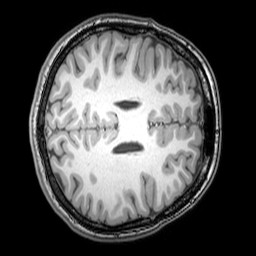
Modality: T1w
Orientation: axial
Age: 21
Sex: female
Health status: healthy
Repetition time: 0.081 s
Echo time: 0.037 s